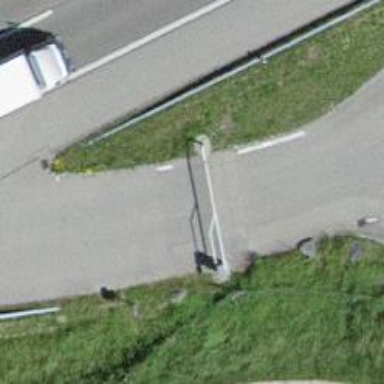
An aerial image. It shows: Lift gate barrier.